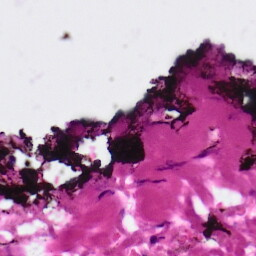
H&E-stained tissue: Ovarian